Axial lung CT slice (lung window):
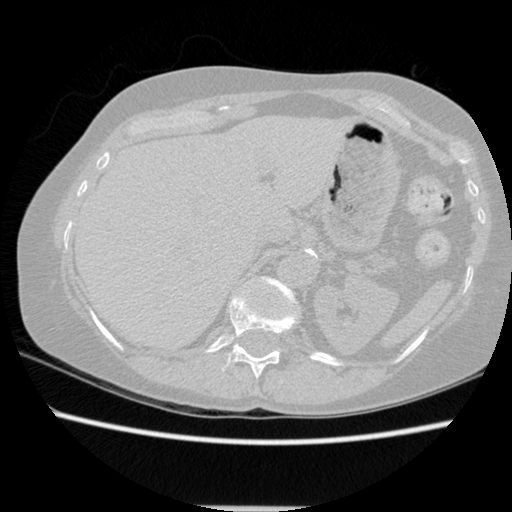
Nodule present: no